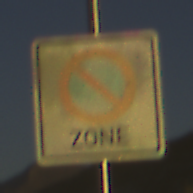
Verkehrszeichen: BeginnEingeschraenktesHalteverbotZone
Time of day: SunriseSunset
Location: Outdoor (Nature)
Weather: Clear
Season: NotSpecified
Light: Natural